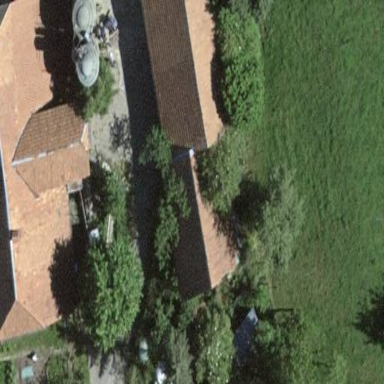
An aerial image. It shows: Shed building.